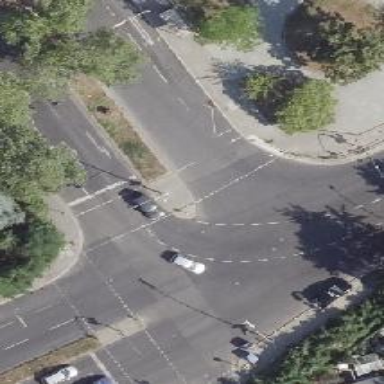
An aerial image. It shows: Asphalt footway with crossing controlled by traffic signals.